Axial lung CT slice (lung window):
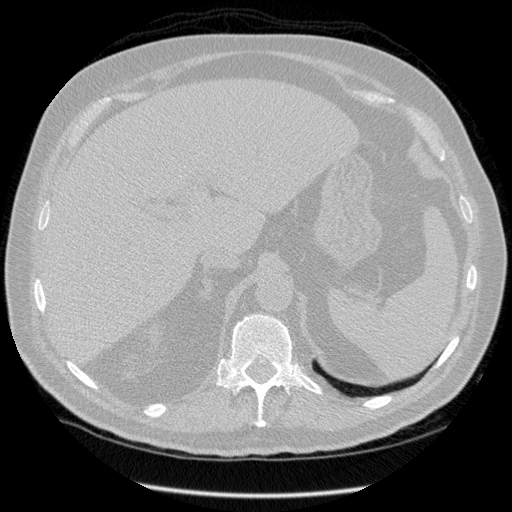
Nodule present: no